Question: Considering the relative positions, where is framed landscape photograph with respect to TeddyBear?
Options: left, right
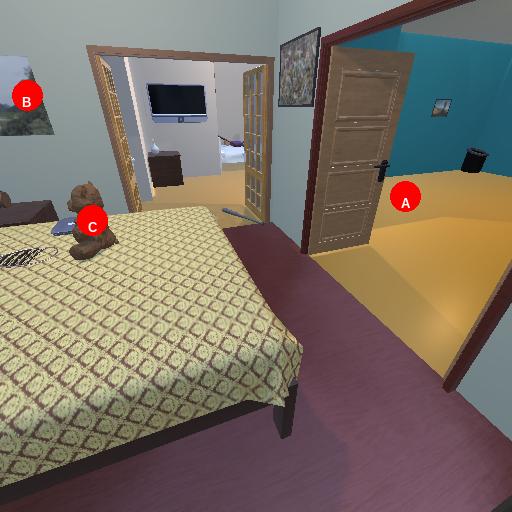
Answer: left